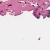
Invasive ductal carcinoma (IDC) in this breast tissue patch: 0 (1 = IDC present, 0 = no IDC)